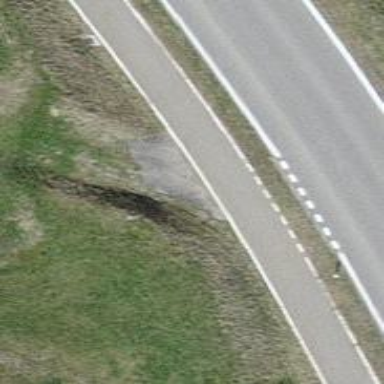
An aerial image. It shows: Asphalt cycleway.